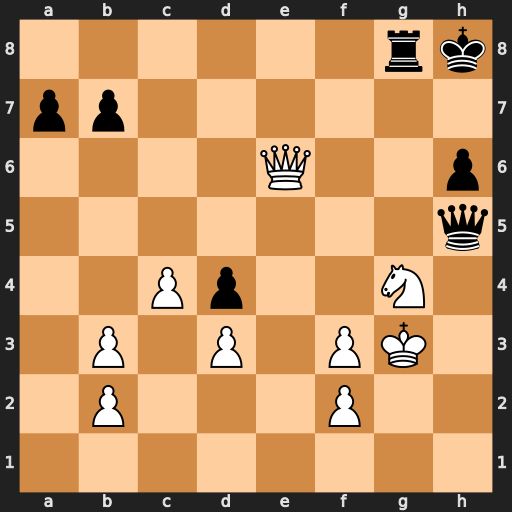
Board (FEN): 6rk/pp6/4Q2p/7q/2Pp2N1/1P1P1PK1/1P3P2/8
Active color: w
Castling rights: -
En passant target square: -
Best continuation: Qxg8+ Kxg8 Nf6+ Kf7 Nxh5